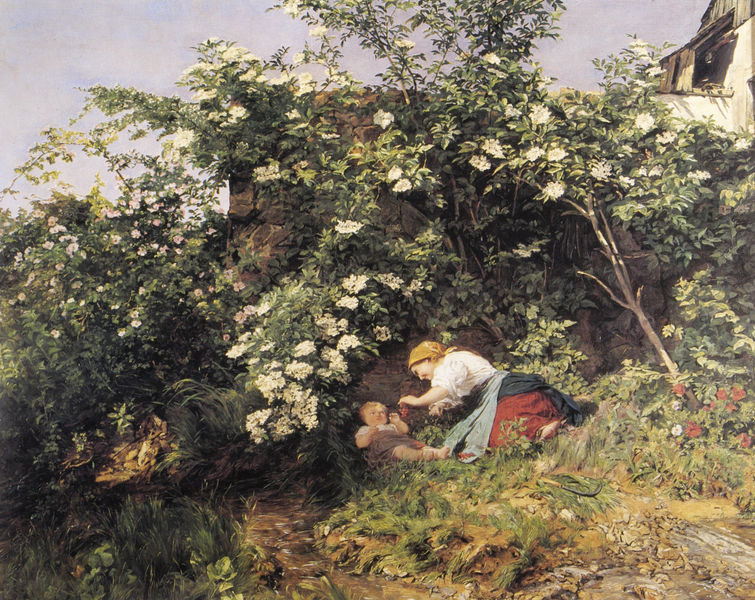
Titel: "Im Mai" Mutter und Kind unter blühendem Holunder
Künstler: Ferdinand Georg Waldmüller
Standort: Österreich
Institution: Privatbesitz
Schlagwörter: baum, blau, blätter, dunkel, himmel, mann, nackt, schatten, weiß, wolken, bäume, frauen, gelb, grün, landschaft, mädchen, ocker, sand, äste, blumen, braun, frau, grau, hell, holz, kleid, licht, schwarz, blüte, blüten, dach, gebäude, gras, haus, rosen, rot, tuch, weg, wiese, wolke, rock, blond, jung, arm, arme, bluse, gesicht, stein, steine, bach, erde, gräser, natur, strauch, zweige, busch, büsche, gebüsch, pastos, sonne, sträucher, boden, gold, realismus, familie, kind, mutter, pflanzen, höhle, bauern, genre, kinder, stock, früchte, garten, trauben, schürze, sommer, ecke, liegen, ruhen, naturalismus, bäuerin, feldweg, warm, hang, mauer, hecke, bauernhof, hof, weis, baby, idylle, pause, rast, romantik, essen, spielen, kopftuch, realistisch, junge, freude, frühling, bauer, blühen, versteckt, lachen, spiel, ruine, amme, idyll, idyllisch, draußen, füttern, beeren, kleinkind, zuneigung, beugen, gelassen, fröhlich, huhn, blütenstrauch, holunder, pfade, weiße blüten, bauerin, blaumen, holunderbusch, landschaft+, vorspung